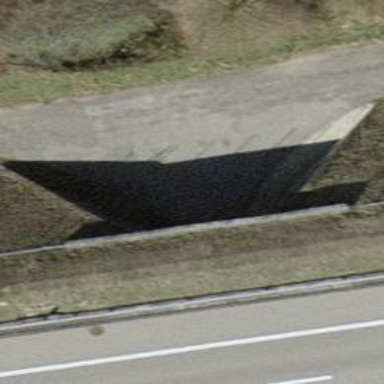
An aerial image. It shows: Paved track passing through tunnel with grade 1 surface.